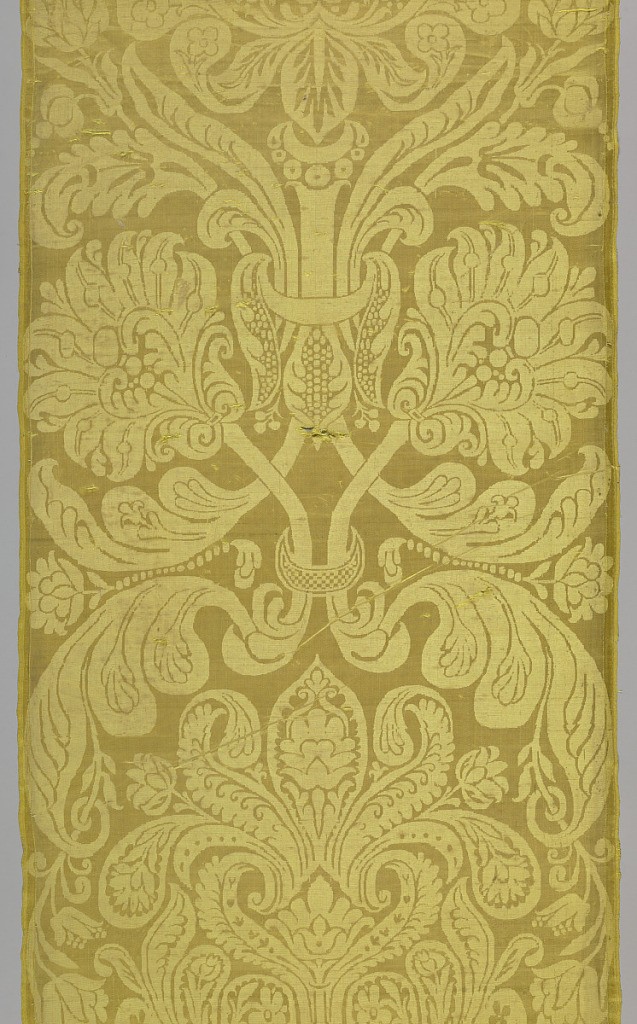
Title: Fragment
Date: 17th–18th century
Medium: silk Technique: 8-harness satin damask with warp-faced plain weave (damassé)
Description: Yellow damassé with a symmetrical arrangement of palmettes and curling leaves.